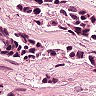
Metastatic tissue present: yes